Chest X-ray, AP view. Patient: 46 years old, sex M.
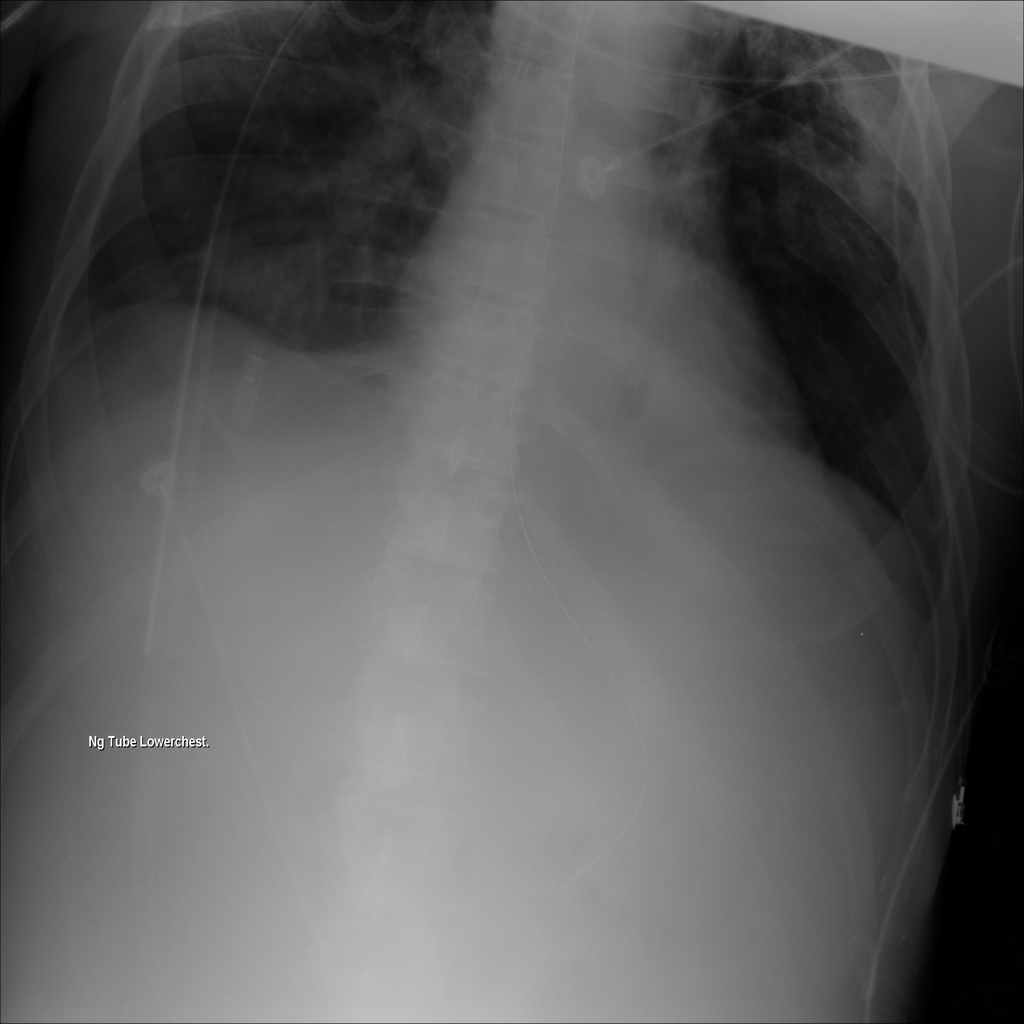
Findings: No Finding